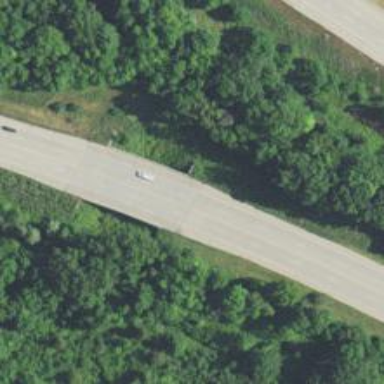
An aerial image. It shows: Tertiary road passing over bridge.